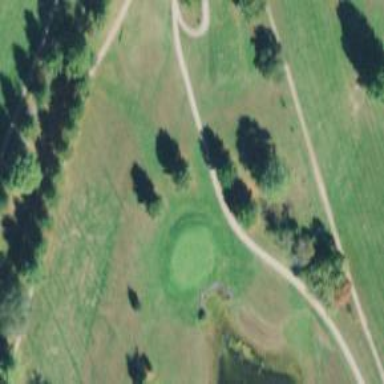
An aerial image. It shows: View of golf hole.